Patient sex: F
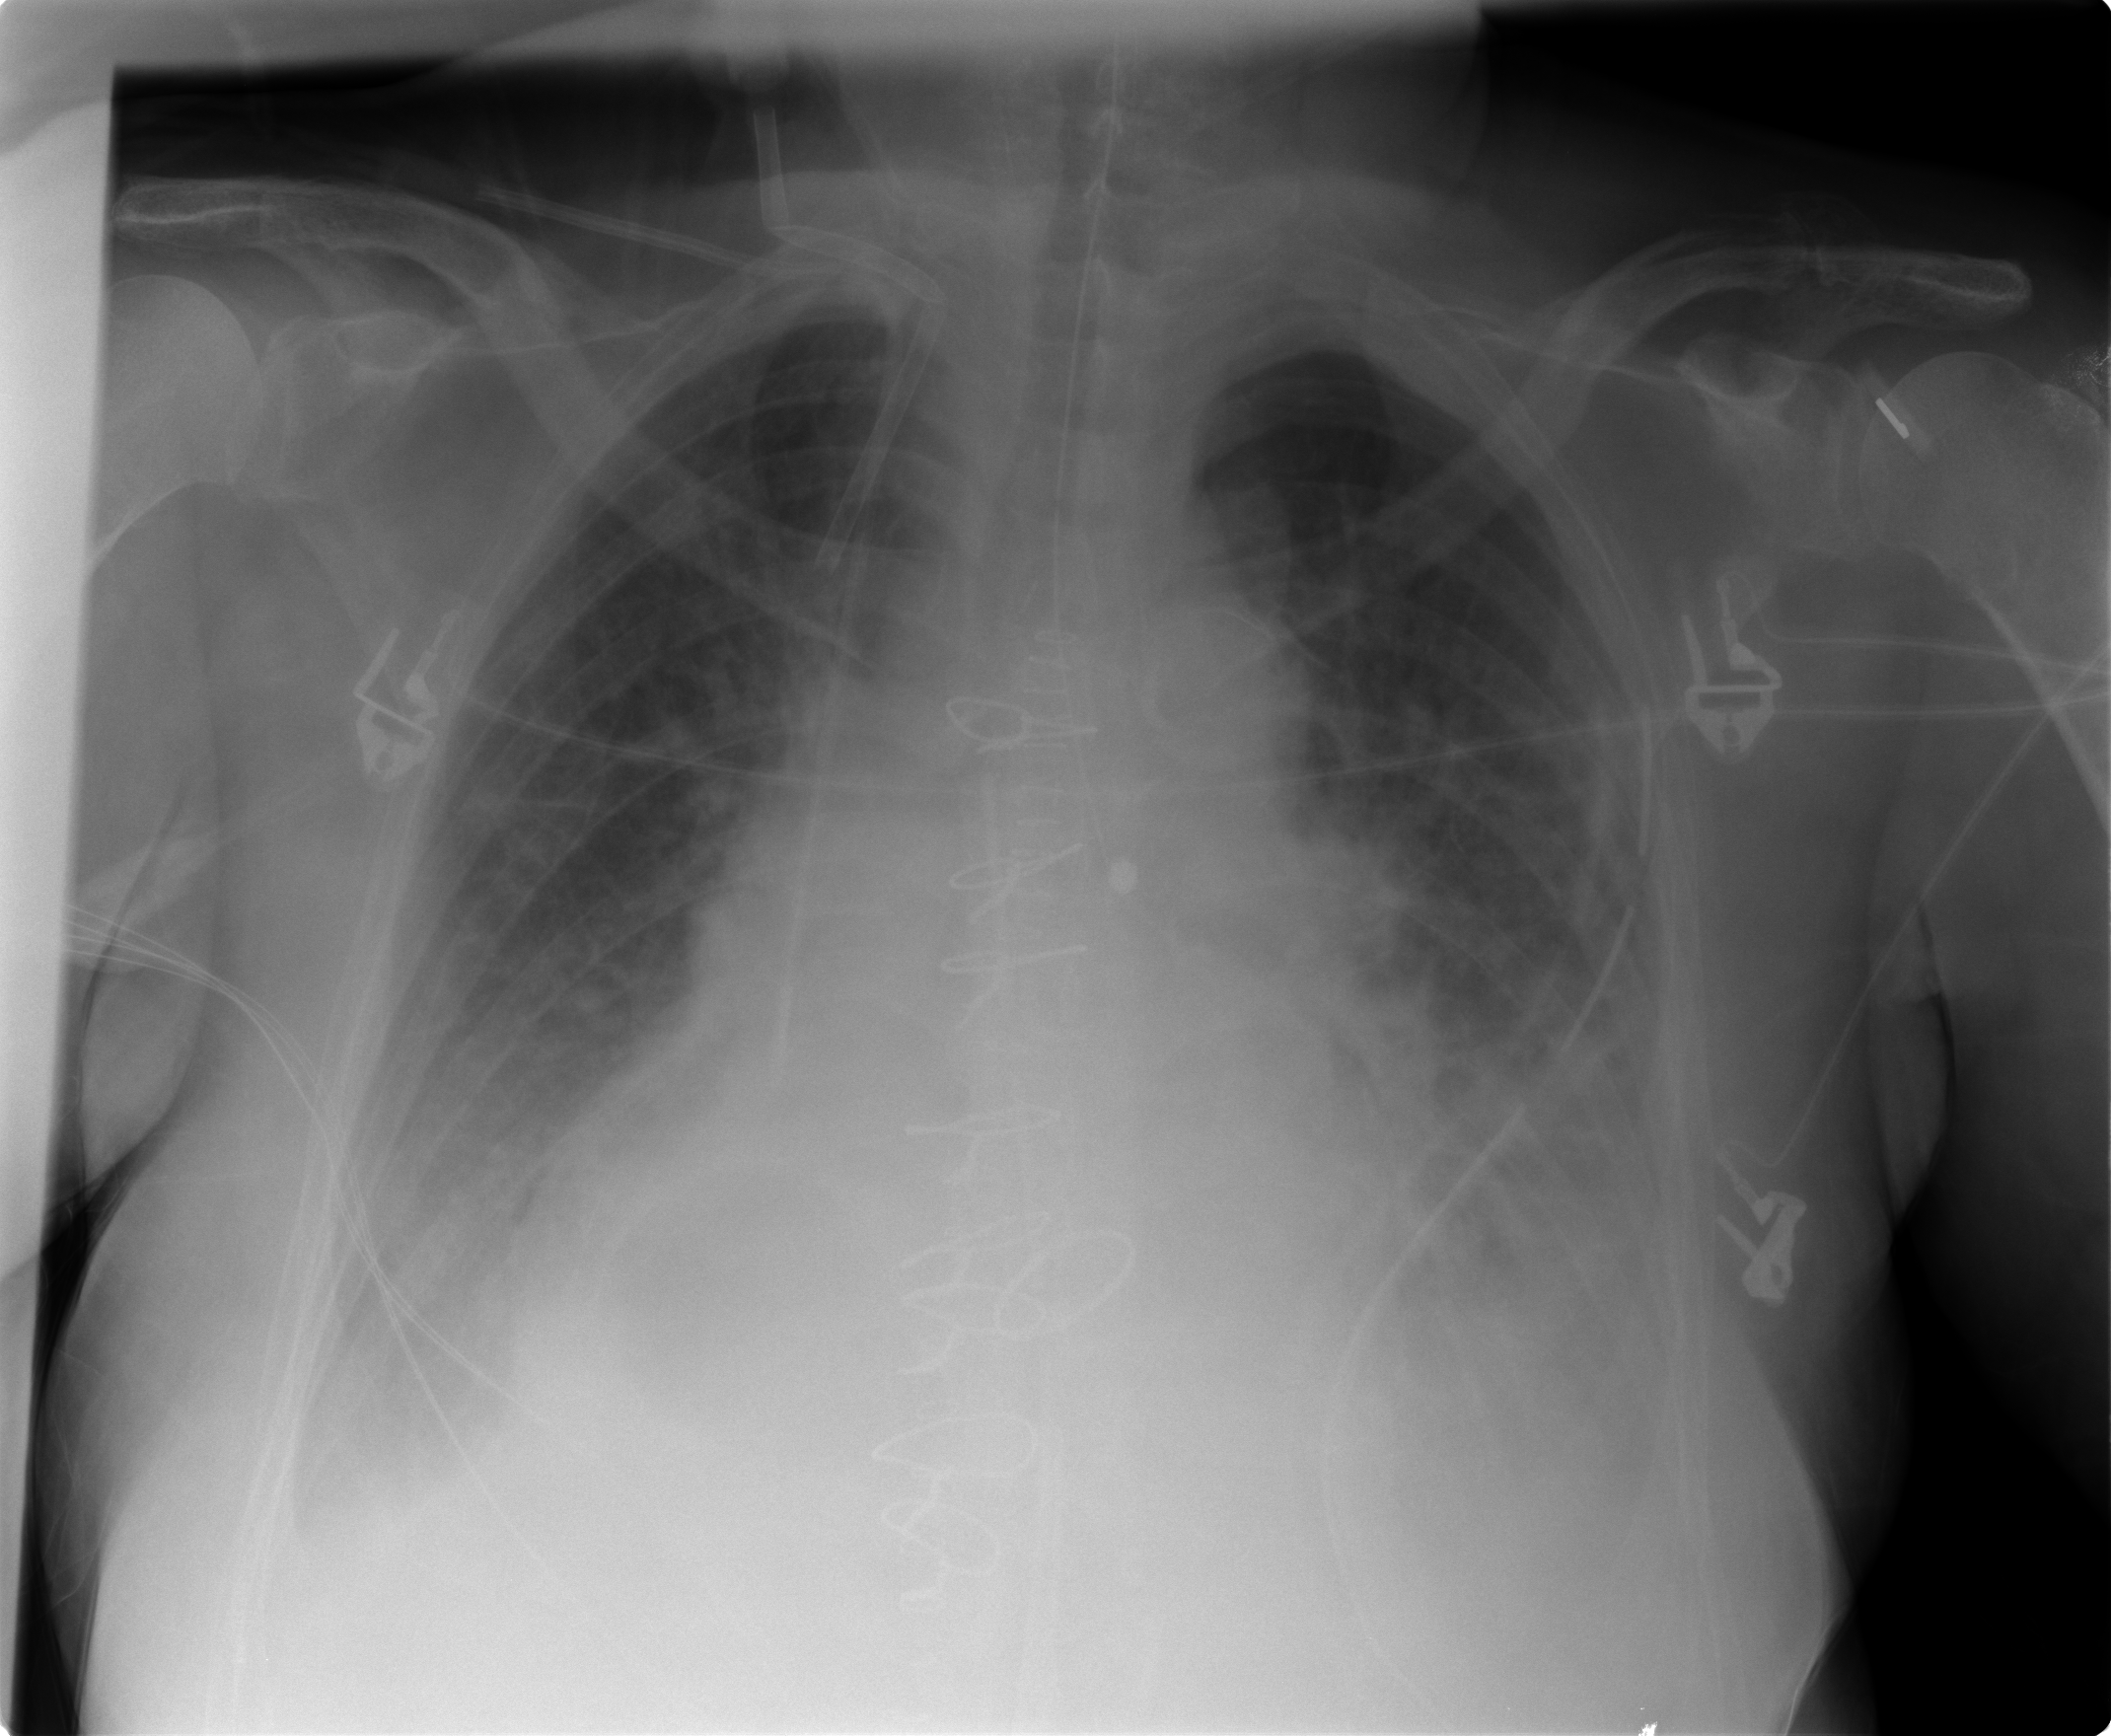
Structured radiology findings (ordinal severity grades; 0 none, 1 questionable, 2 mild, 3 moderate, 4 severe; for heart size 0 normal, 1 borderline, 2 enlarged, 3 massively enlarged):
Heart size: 2
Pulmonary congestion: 2
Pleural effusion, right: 2
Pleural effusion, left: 2
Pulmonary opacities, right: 2
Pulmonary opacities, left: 2
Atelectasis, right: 2
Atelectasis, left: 2